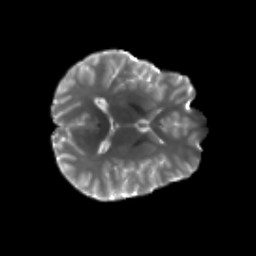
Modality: T2w
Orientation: axial
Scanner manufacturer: siemens
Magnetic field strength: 3 T
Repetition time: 4.16 s
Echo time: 0.0806 s